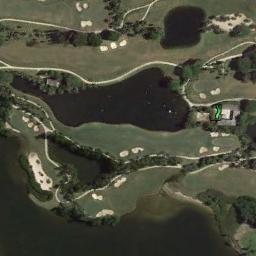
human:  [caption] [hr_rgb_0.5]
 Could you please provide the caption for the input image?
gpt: On the large turf of the golf course On the large green turf of the golf course there are several bunkers and lakes and several paths and many trees and buildings .

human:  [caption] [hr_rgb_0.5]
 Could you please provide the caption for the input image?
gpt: There are a lot of trees beside the golf course .

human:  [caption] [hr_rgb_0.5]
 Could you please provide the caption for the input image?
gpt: There are five bunkers in this area, Two winding paths and a small river .

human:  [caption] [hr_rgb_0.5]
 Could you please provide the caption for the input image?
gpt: The golf course has some lakes, Fairways, Roads, Barrier trees and sandpits and a house is also in the golf course .

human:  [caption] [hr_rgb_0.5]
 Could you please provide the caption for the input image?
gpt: There are some lakes and bunkers on the golf course .